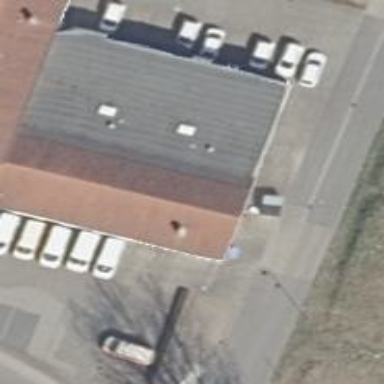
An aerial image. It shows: Wholesale shop.